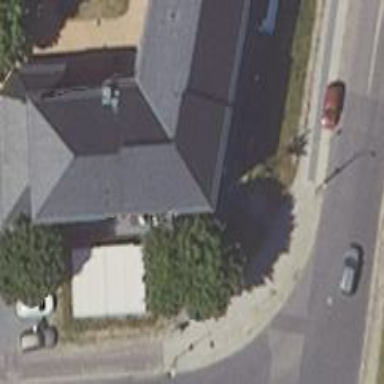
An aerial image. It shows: Restaurant.